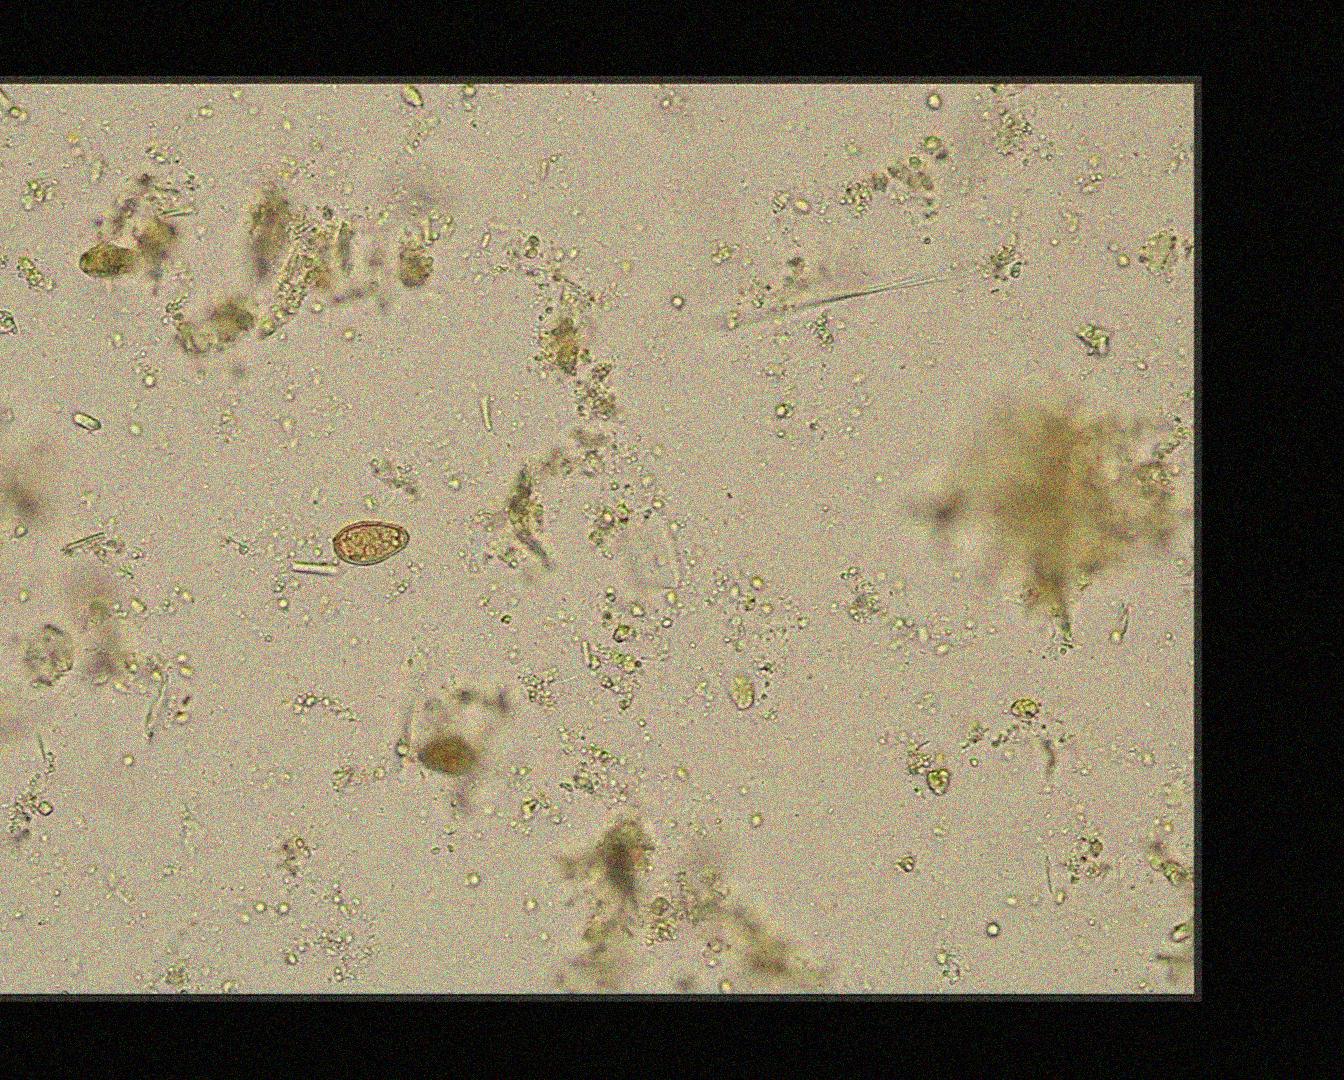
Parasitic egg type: Opisthorchis viverrine